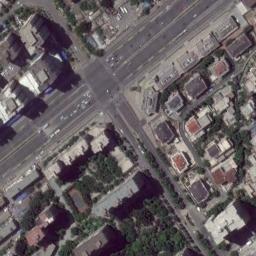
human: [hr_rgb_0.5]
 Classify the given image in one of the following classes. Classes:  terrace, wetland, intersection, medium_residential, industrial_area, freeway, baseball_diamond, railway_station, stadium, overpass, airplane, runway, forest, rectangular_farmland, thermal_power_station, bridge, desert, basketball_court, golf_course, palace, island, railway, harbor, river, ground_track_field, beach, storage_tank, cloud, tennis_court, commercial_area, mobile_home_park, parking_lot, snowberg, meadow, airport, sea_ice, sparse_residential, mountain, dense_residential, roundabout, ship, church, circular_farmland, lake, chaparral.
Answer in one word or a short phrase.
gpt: intersection